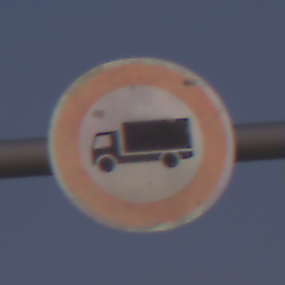
Verkehrszeichen: VerbotFuerKraftfahrzeugeUeberDreiKommaFuenfTonnen
Umgebung: Outdoor, Nature
Tageszeit: SunriseSunset
Wetter: Clear
Licht: Natural
Jahreszeit: NotSpecified
Kontrast: LowContrast